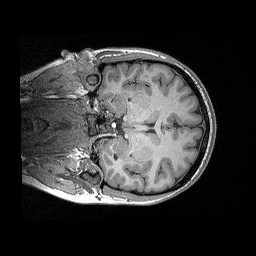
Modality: T1w
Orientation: coronal
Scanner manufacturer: siemens
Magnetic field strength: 3 T
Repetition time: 2.3 s
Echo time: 0.00298 s